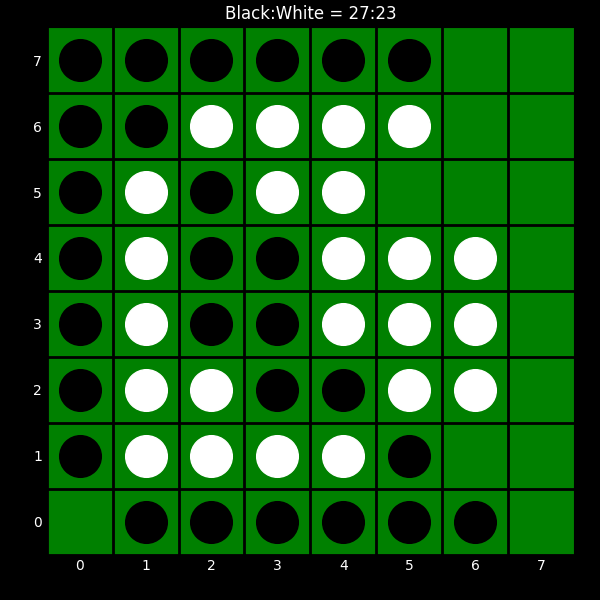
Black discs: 27
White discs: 23